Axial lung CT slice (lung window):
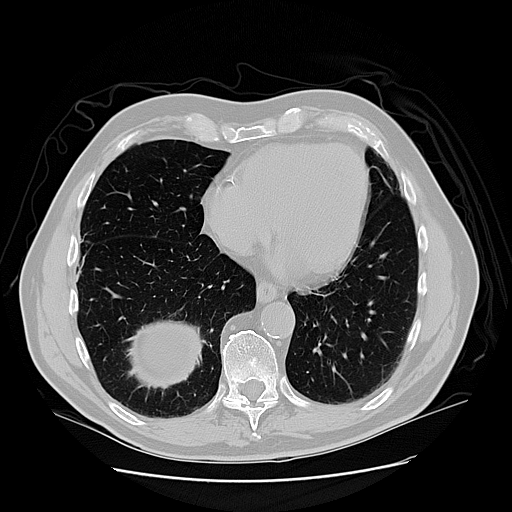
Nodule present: no